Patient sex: M
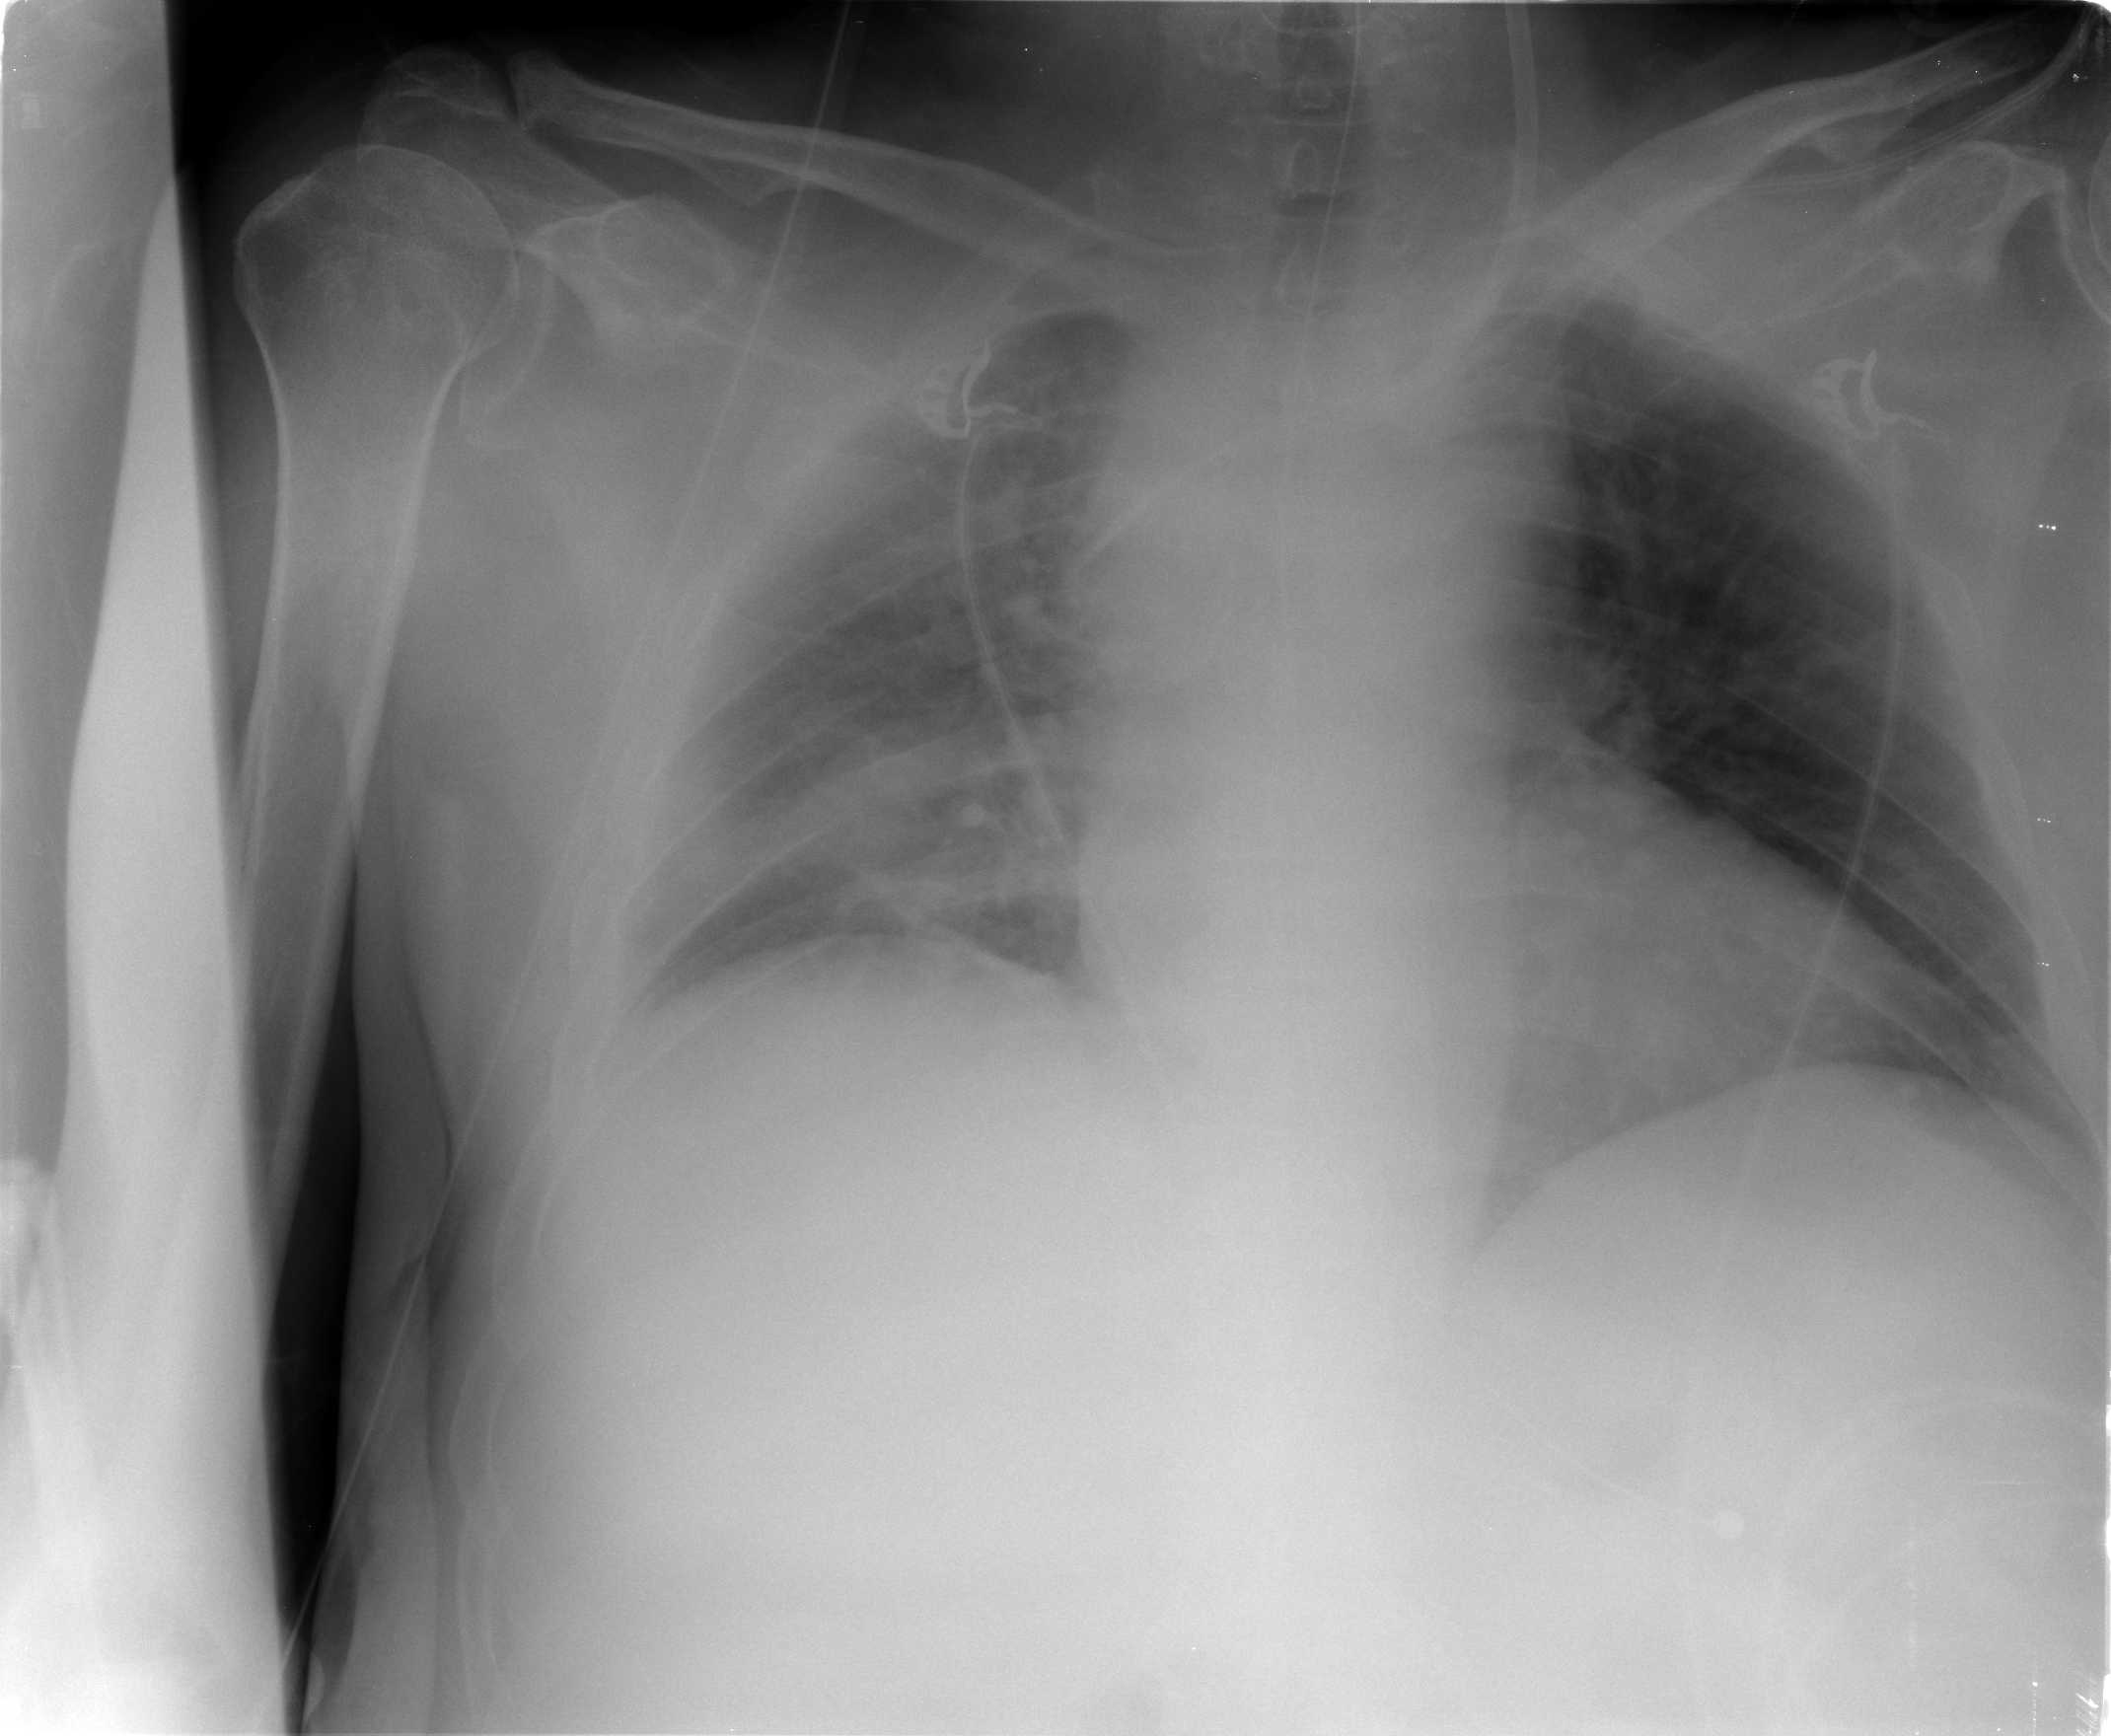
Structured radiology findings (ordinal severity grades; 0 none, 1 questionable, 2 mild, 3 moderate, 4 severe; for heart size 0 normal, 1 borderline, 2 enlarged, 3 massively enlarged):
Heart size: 0
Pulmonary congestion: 2
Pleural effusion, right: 3
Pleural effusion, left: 2
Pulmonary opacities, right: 0
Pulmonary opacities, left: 0
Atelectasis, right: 2
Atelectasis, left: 0